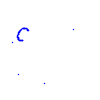
Particle: proton